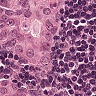
Metastatic tissue present: yes